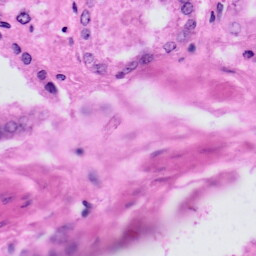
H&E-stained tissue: Prostate